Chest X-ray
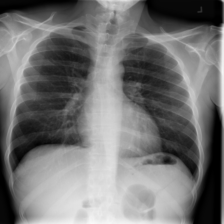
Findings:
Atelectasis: negative
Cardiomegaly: negative
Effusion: negative
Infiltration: positive
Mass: negative
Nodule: negative
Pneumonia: negative
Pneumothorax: negative
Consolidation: negative
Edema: negative
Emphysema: negative
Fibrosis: negative
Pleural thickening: negative
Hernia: negative